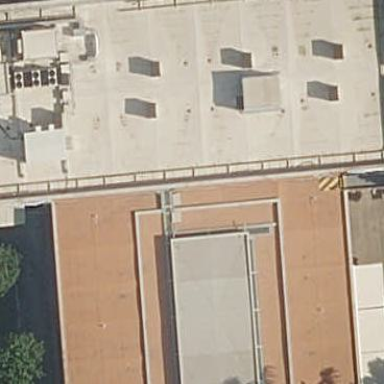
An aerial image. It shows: Hospital building.